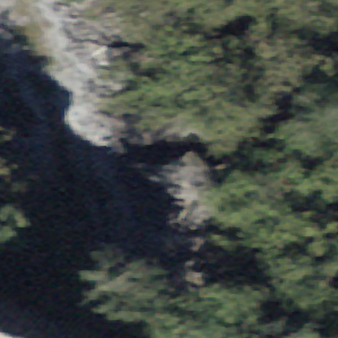
Label: bouldering_area